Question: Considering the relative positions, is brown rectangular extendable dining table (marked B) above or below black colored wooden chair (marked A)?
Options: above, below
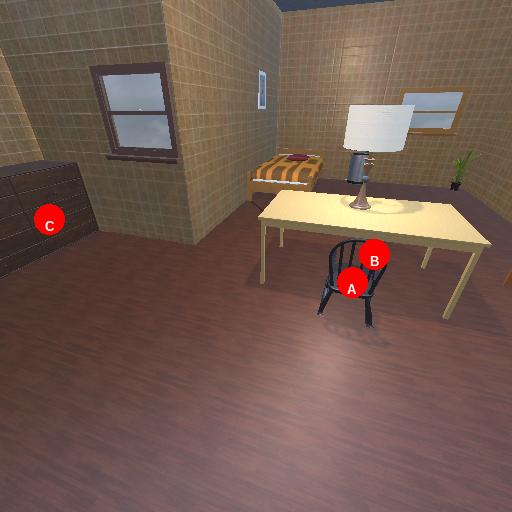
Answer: above